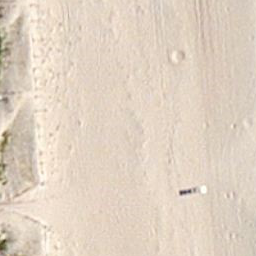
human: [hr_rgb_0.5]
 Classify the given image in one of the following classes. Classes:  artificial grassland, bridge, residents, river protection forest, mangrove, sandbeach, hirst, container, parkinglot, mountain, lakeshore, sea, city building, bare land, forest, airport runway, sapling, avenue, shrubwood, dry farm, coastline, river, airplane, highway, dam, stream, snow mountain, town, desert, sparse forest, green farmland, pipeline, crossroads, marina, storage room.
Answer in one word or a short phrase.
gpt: sandbeach